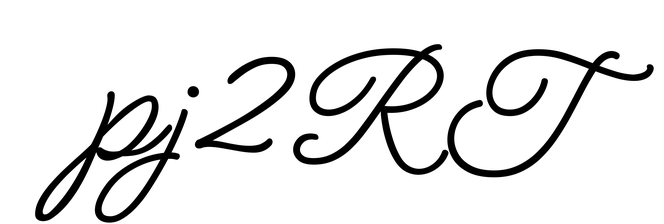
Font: MeowScript-Regular